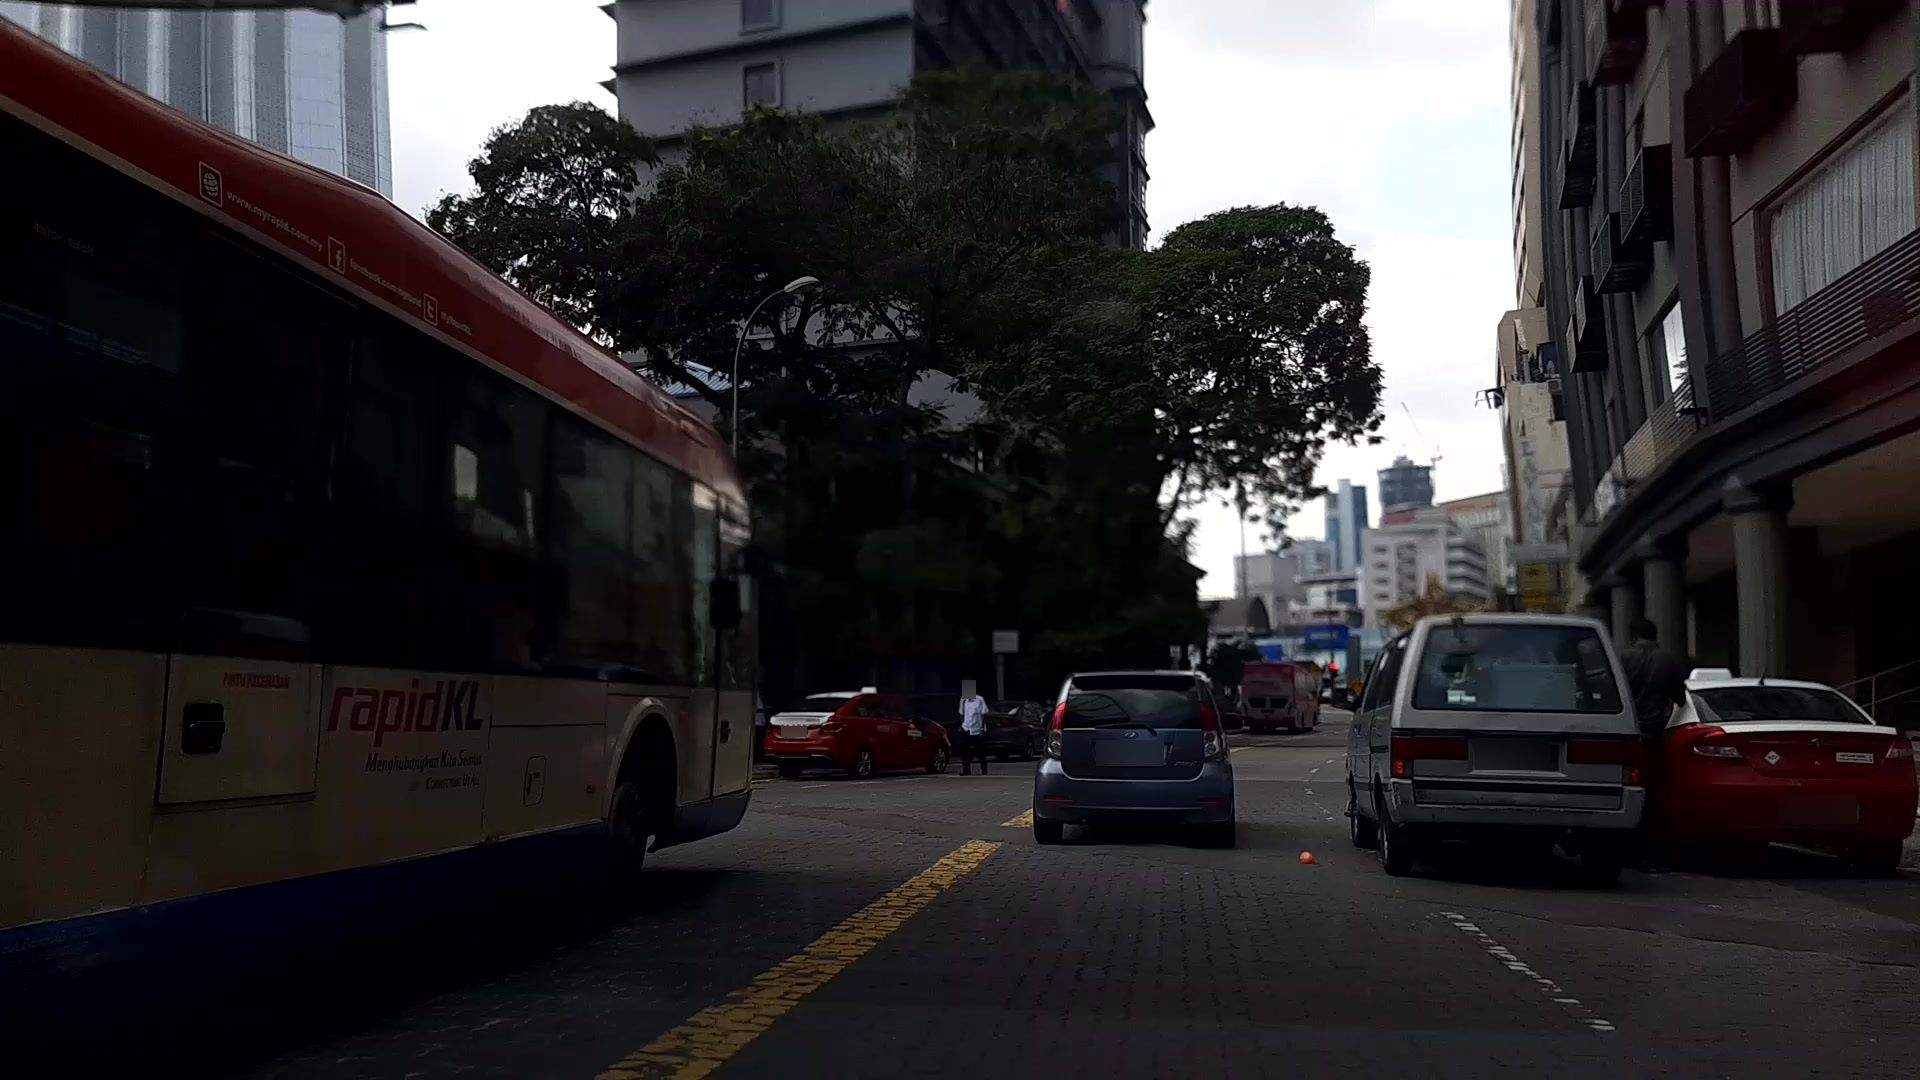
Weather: cloudy
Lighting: day
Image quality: good
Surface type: driving surface
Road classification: bus_stop
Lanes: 3
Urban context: urban centre
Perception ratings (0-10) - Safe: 5.96, Lively: 8.99, Beautiful: 8.24, Boring: 2.38, Depressing: 4.53, Wealthy: 2.32